Interaction volume radius: 10 \u00c5
Interaction volume height: 10 \u00c5
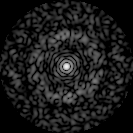
Disorder parameter: 0.8469